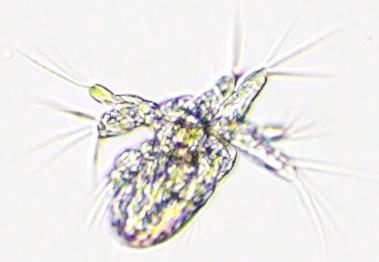
Label: Zooplankton